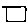
Label: square